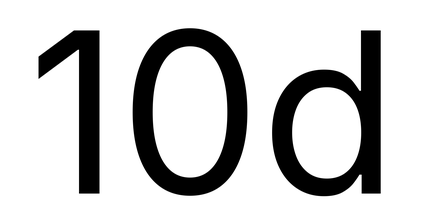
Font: Inter_Regular